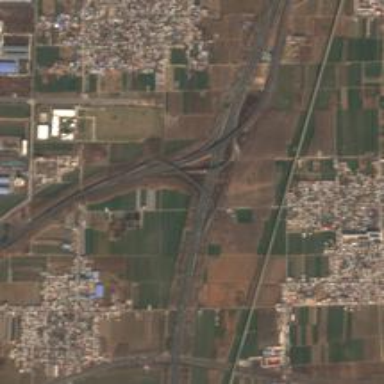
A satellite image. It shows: Motorway junction.